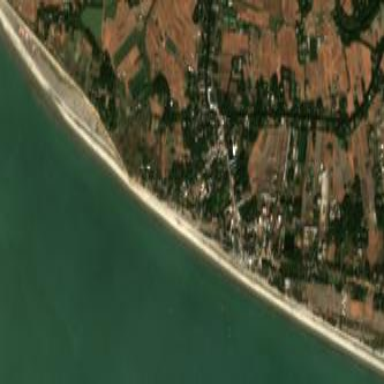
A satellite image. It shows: Beautiful beach with natural surroundings.